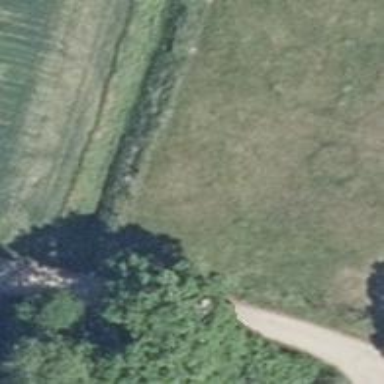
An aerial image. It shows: Culvert tunnel.